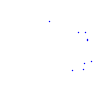
Particle: proton